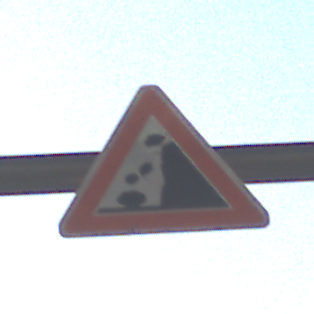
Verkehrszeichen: SteinschlagRechts
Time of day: SunriseSunset
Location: Roofed (Suburban)
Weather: Clear
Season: NotSpecified
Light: Natural